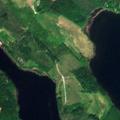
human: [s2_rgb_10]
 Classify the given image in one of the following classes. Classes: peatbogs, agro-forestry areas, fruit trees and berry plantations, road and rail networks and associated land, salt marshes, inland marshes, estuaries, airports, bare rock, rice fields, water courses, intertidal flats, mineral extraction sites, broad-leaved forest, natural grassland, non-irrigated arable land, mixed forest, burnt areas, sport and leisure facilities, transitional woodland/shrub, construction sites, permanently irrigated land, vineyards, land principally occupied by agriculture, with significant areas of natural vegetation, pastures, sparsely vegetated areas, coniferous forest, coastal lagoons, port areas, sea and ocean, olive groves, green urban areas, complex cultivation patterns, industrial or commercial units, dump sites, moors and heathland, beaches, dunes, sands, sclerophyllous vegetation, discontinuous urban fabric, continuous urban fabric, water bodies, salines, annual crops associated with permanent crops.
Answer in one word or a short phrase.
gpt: coniferous forest, mixed forest, water bodies